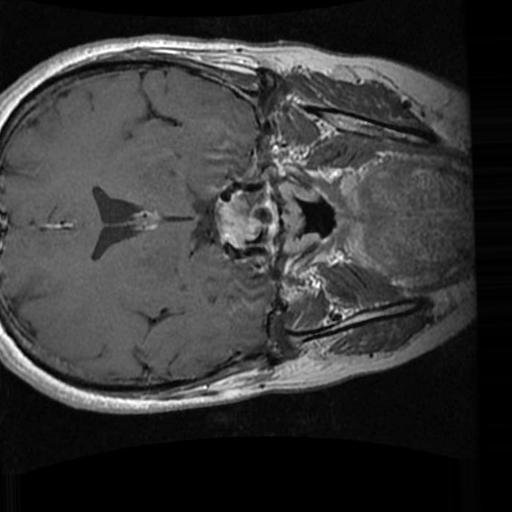
Label: brain_tumor